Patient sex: F
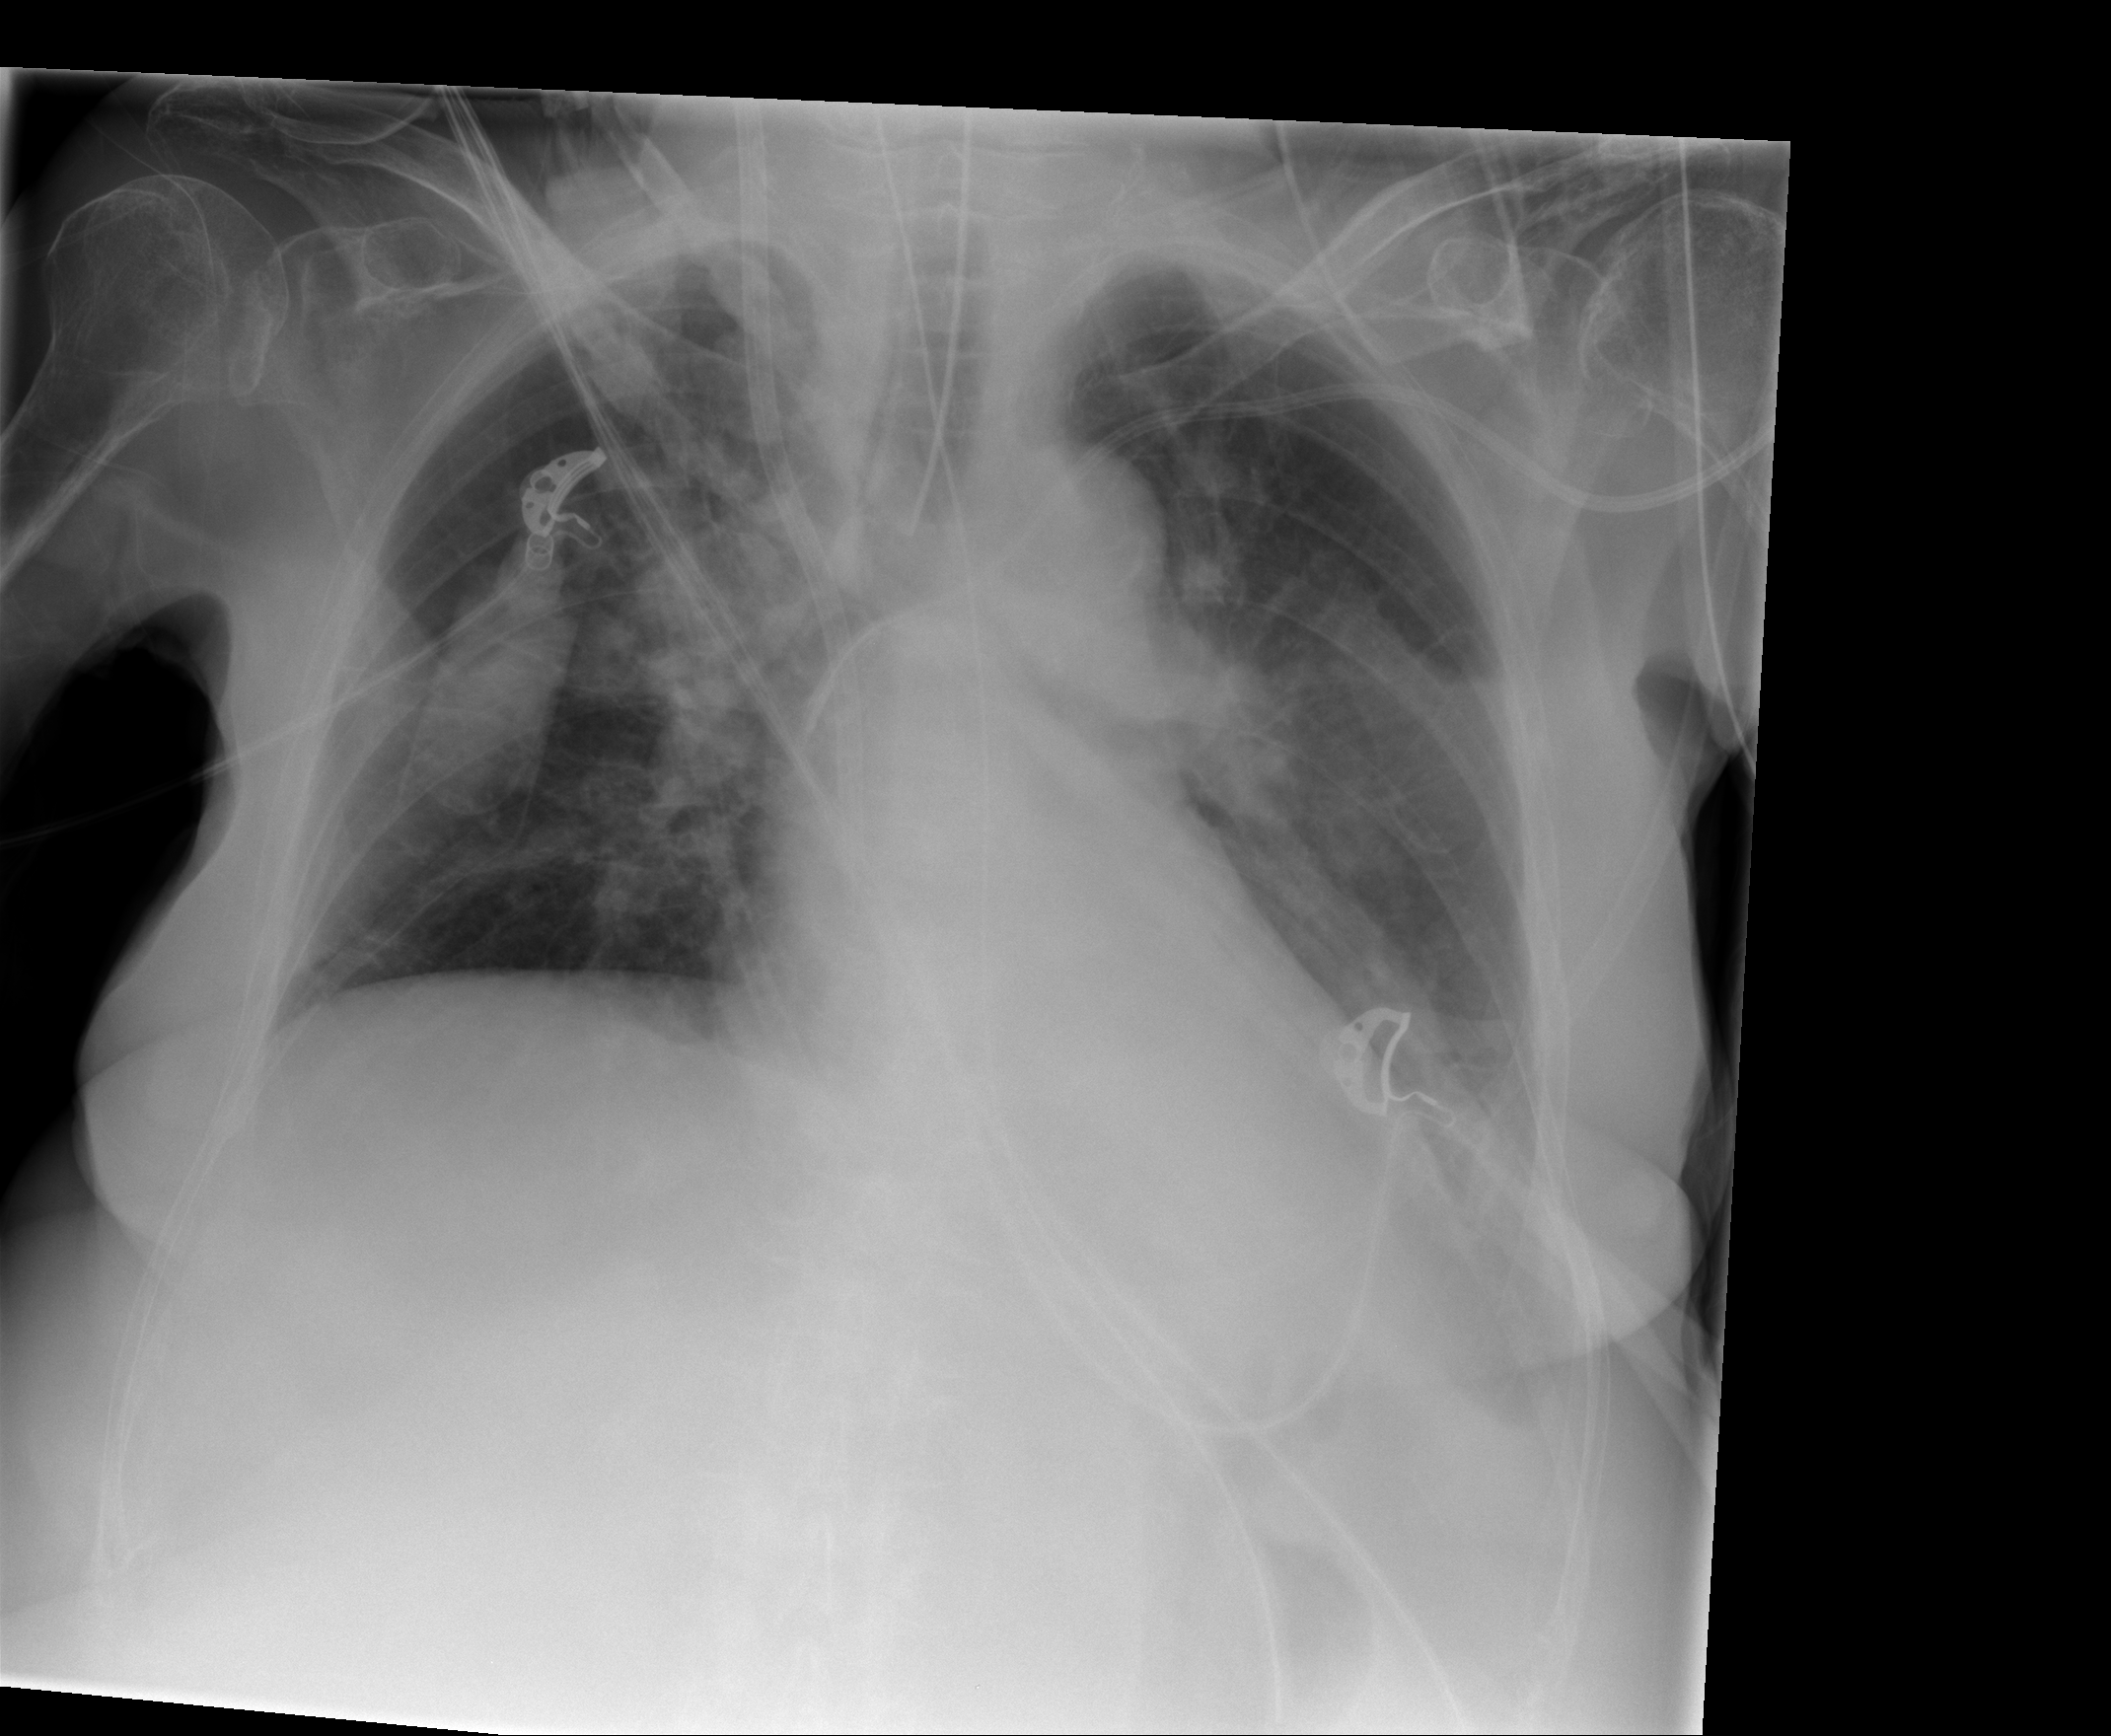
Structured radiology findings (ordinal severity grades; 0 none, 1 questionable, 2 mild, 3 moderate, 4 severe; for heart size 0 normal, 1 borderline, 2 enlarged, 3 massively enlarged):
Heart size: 0
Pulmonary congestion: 2
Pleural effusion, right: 0
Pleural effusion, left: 1
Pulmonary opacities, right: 1
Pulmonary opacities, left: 0
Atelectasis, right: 0
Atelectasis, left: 2